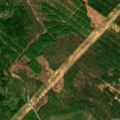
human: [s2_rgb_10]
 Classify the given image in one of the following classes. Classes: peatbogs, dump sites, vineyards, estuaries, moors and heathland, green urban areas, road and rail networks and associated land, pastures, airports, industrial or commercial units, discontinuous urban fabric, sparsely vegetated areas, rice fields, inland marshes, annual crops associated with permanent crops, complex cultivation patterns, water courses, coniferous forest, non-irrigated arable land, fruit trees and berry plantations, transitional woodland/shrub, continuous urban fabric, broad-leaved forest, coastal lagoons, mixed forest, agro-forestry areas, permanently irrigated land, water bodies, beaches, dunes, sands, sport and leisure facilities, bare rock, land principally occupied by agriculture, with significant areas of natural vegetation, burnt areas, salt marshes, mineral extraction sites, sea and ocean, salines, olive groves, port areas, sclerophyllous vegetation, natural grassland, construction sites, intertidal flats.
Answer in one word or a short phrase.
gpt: coniferous forest, mixed forest